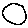
Label: circle